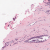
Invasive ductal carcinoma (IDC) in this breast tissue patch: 1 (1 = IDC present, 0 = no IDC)